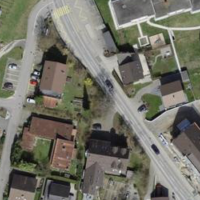
EUNIS habitat code: 54
Species observed at this site:
Helix pomatia